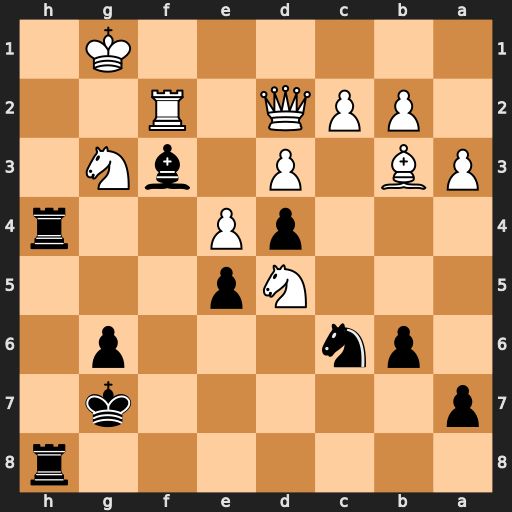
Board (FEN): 7r/p5k1/1pn3p1/3Np3/3pP2r/PB1P1bN1/1PPQ1R2/6K1
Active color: b
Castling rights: -
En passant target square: -
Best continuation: Rh1+ Nxh1 Rxh1#